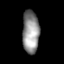
Tissue: lung
Cell type: Epithelial cells
Senescence score: 0.2235
Nuclear area (px): 701
Mean DAPI intensity: 144.288